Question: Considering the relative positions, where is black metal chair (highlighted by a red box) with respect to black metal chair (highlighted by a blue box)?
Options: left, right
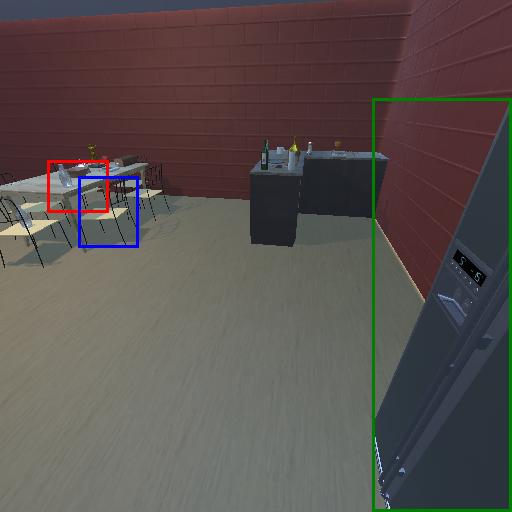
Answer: left